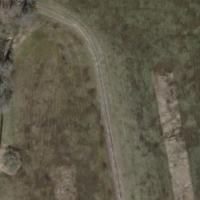
EUNIS habitat code: 16
Species observed at this site:
Pholidoptera griseoaptera
Ruspolia nitidula